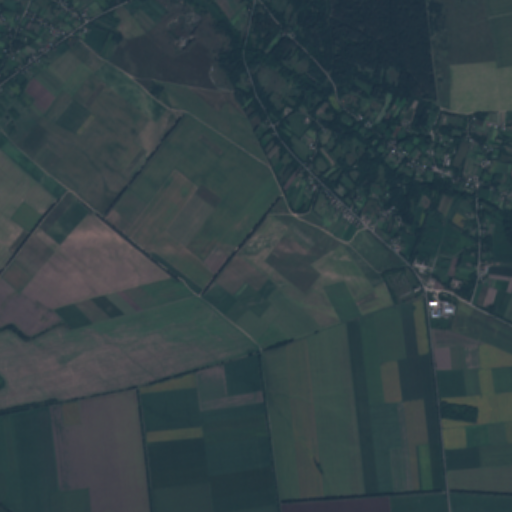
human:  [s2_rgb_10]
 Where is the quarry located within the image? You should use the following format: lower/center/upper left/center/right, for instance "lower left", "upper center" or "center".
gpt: The quarry is located in the upper left of the image.
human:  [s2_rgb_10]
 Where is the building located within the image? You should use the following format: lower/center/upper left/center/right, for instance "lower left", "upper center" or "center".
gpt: There is no building in the image.